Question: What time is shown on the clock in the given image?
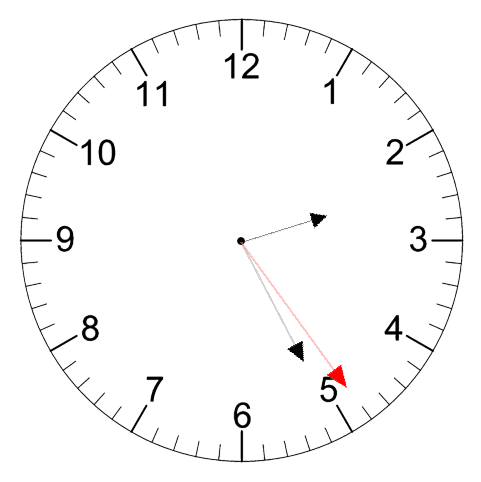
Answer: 02:25:24